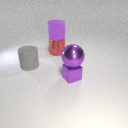
small purple metal cube below large purple metal sphere